Interaction volume radius: 5 \u00c5
Interaction volume height: 20 \u00c5
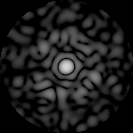
Disorder parameter: 0.8607